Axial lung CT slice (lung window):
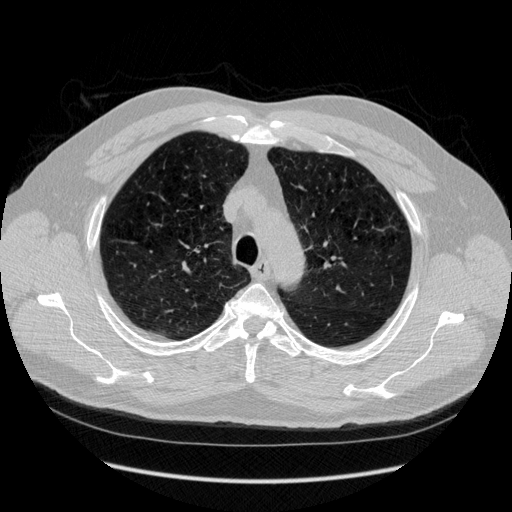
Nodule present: no